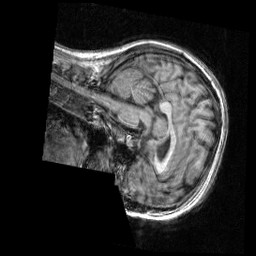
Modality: T1w
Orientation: sagittal
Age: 23
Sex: female
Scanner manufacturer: siemens
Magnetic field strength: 3 T
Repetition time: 2.3 s
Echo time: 0.00298 s